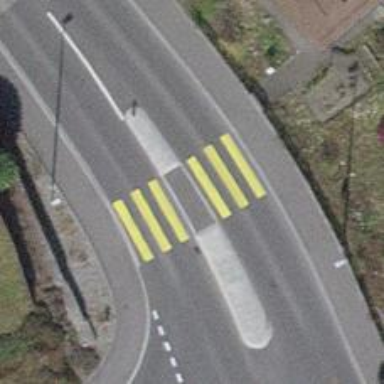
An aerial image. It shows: Uncontrolled crossing with traffic calming island.